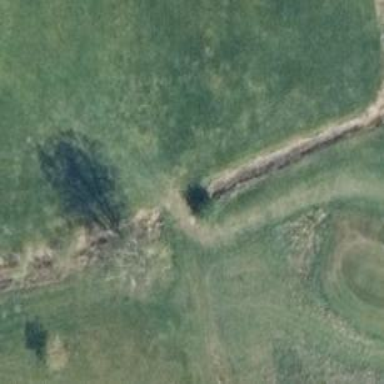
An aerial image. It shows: Ground path with grade 5 track. It is golf cart path.